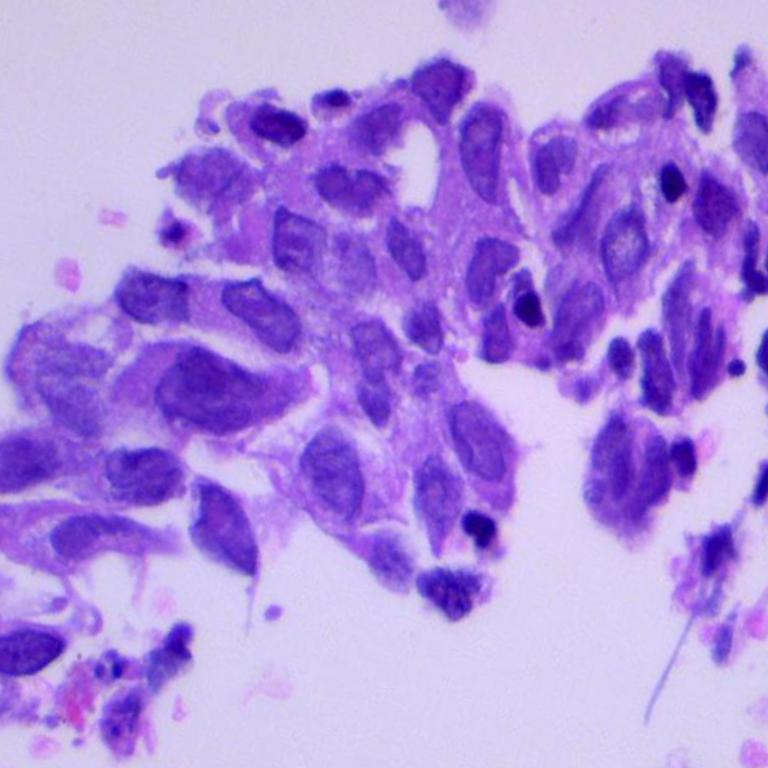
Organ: lung
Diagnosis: adenocarcinomas